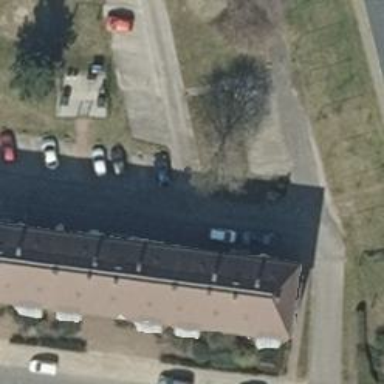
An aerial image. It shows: Living street.